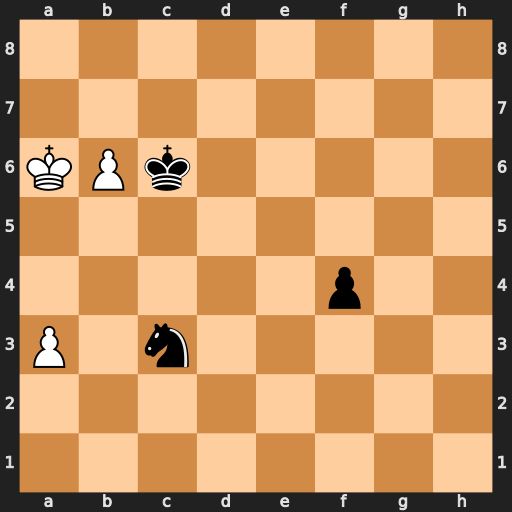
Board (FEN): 8/8/KPk5/8/5p2/P1n5/8/8
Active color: w
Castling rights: -
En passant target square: -
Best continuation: b7 Kc7 Ka7 Nb5+ Ka8